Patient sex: F
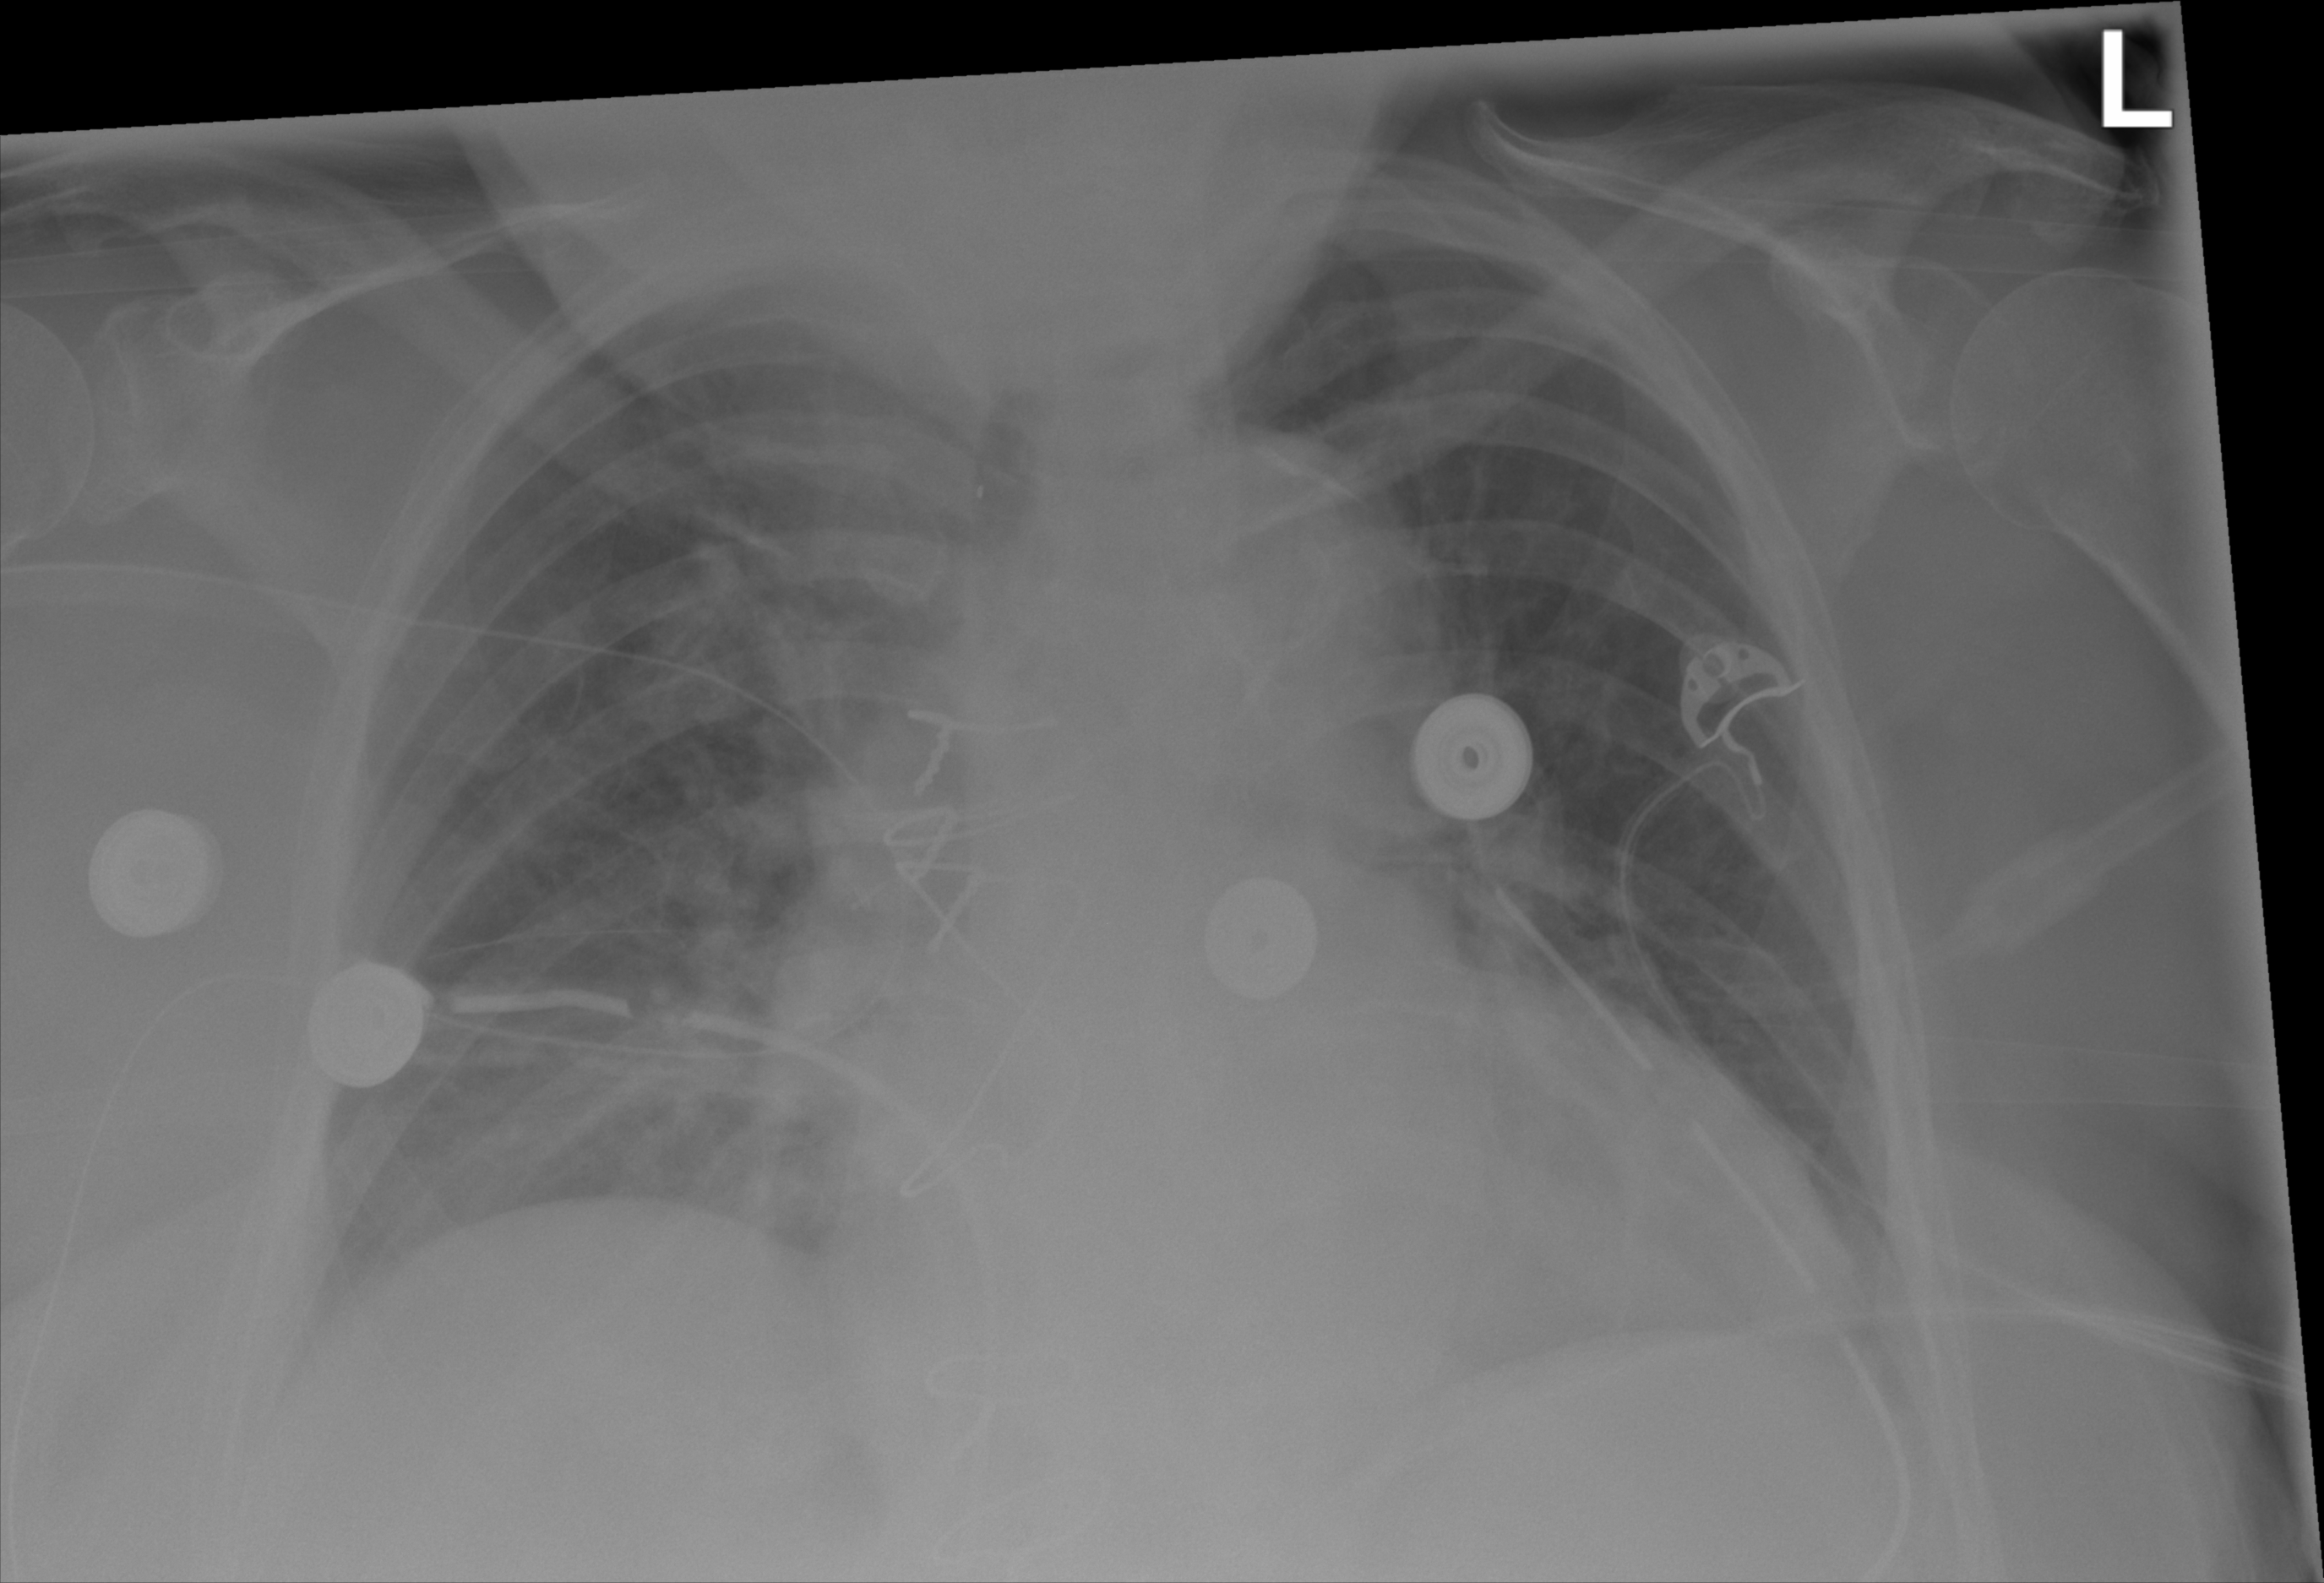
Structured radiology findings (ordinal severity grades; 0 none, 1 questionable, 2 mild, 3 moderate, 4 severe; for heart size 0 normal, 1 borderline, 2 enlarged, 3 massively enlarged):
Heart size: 2
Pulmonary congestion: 2
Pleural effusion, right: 0
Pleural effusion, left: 0
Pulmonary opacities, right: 2
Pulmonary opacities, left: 0
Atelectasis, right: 0
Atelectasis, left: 0